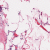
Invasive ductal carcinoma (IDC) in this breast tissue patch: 1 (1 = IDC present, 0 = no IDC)